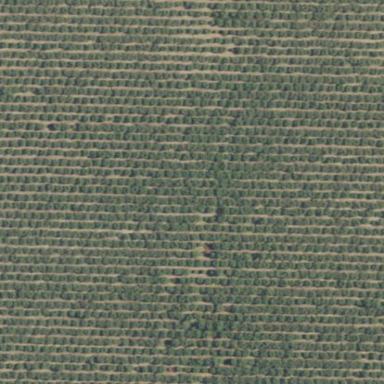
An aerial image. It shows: Vineyard.